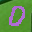
Label: 0